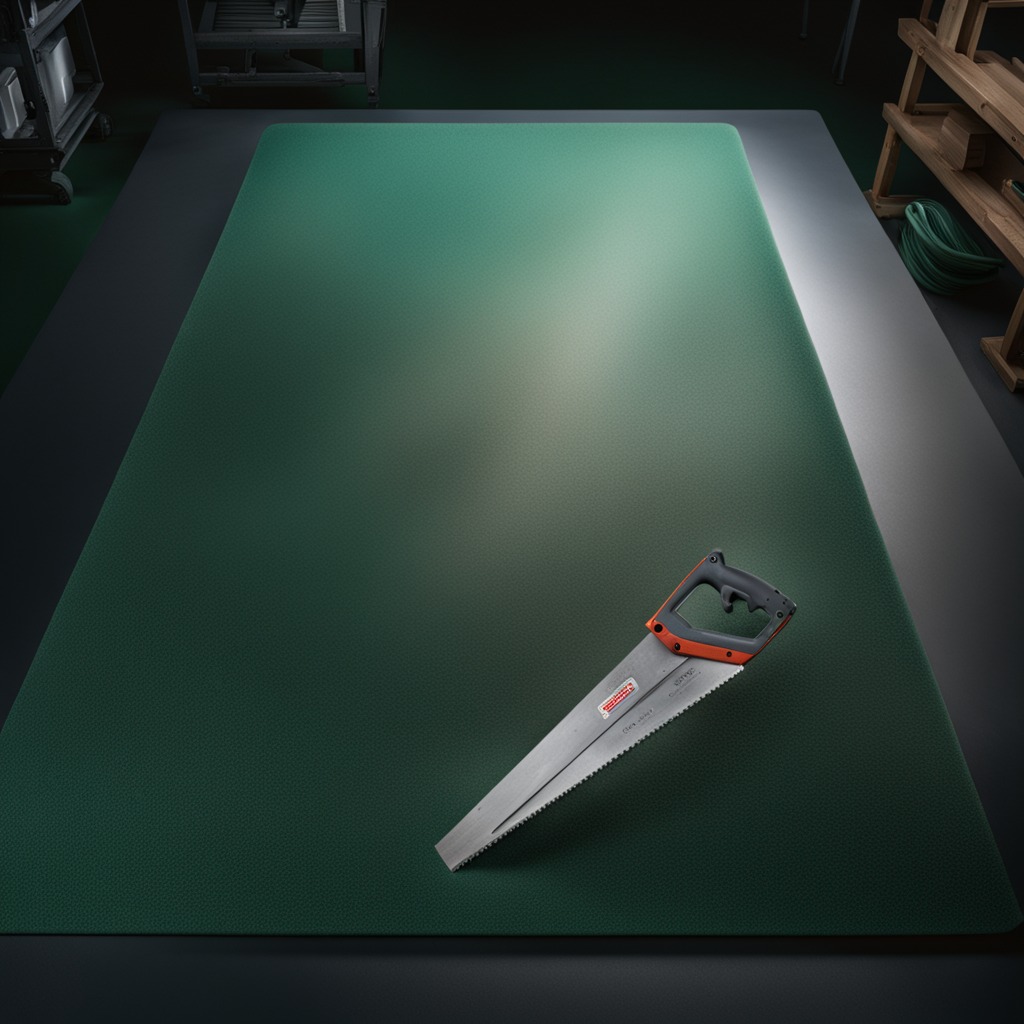
A metal saw is lying on a clean granite tabletop inside a workshop at night.